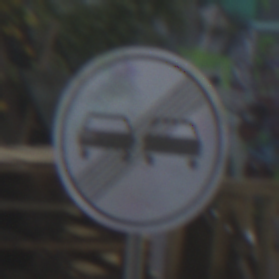
Verkehrszeichen: EndeUeberholverbot
Umgebung: Outdoor, Urban
Tageszeit: MorningAfternoon
Wetter: PartlyCloudy
Licht: Natural
Jahreszeit: NotSpecified
Kontrast: MediumContrast